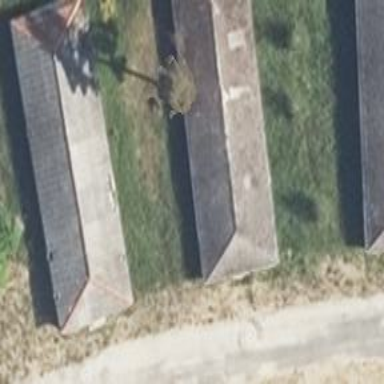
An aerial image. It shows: Building with hipped roof shape.